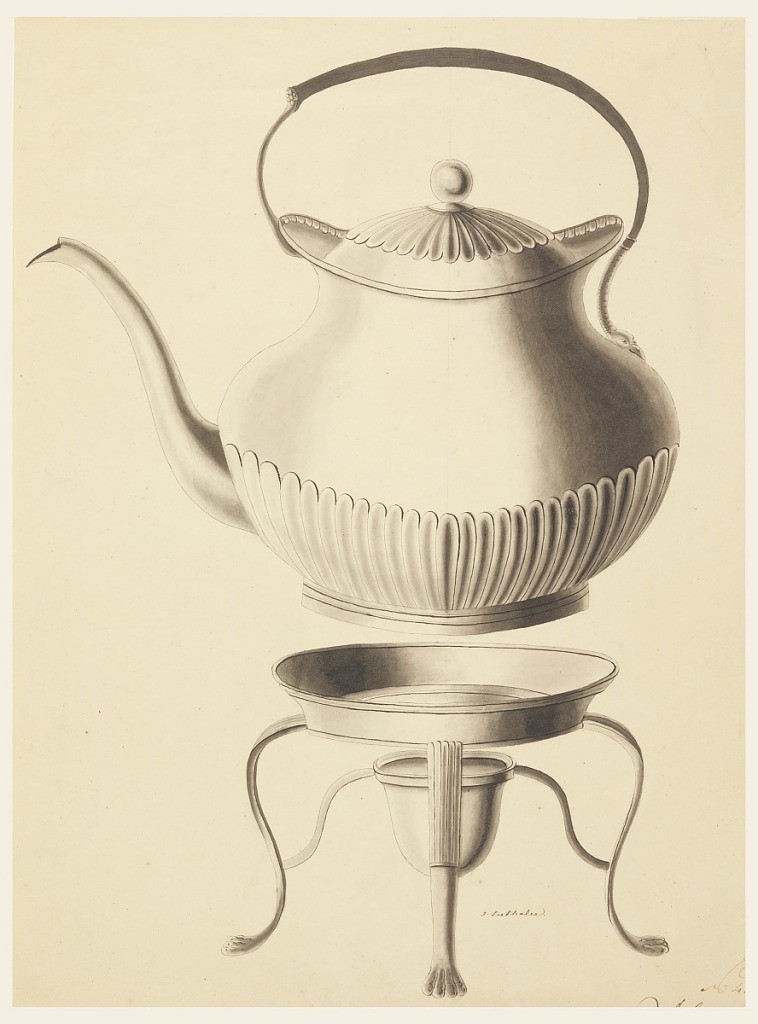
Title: Design for a Water Kettle with Stand
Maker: Joseph Anton Seethaler II, German, 1799–1868
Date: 1820–30
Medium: Pen and black ink, brush and gray, black wash, graphite on wove paper
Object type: Drawing
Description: Kettle shown from side view; spout at left. Upper and lower parts of body surrounded with calyxes; leaf band along inner rim of the upper section. One end of asymmetrical handle is fastened to body lower than the other, ending in a snake's forepart. Stand with a receptacle for spirits.